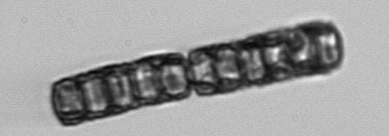
Label: Paralia_sulcata